Question: I have the following code:
'''
// delete an existing app using the app path
public function deleteApp($app_path)
{
$content = file_get_contents('data.json');
$content = json_decode($content);
unset($content->apps->app_path);
dd($content);
}
'''
The output is:

Which means that unset did not remove the object.
My problem, is how can I remove an entry from the '$content->apps' ?
the code used for testing, as requested
'''
// --------------------------------------------- testCanDeleteApp()
public function testCanDeleteAnApp()
{
$local_data = new LocalData;
$app_name = $this->getRandomName();
$app_path = 'can/you/delete/me';
// first let's add the app and make sure it exists
$local_data->addNewApp($app_name, $app_path);
$this->assertTrue($local_data->isAppExists($app_path));
// then i just delete it.
$local_data->deleteApp($app_path);
$this->assertFalse($local_data->isAppExists($app_path));
}
'''
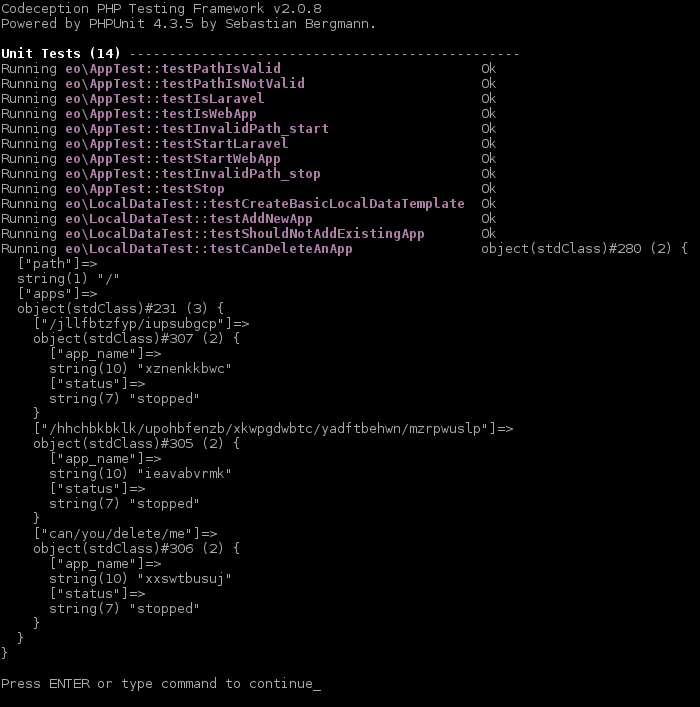
Answer: Use this instead
'''
// delete an existing app using the app path
public function deleteApp($app_path)
{
$content = file_get_contents('data.json');
$content = json_decode($content);
unset($content->apps->$app_path);
dd($content);
}
'''
Notice that there is a $ infront of the app_path '$content->apps->$app_path' where this will in turn translate to '$content->apps->the_path_you_passed_in_as_a_variable'